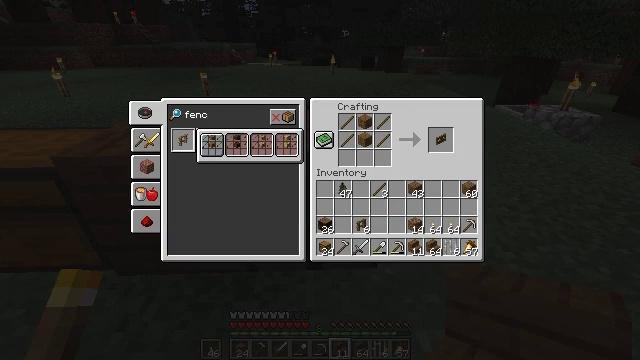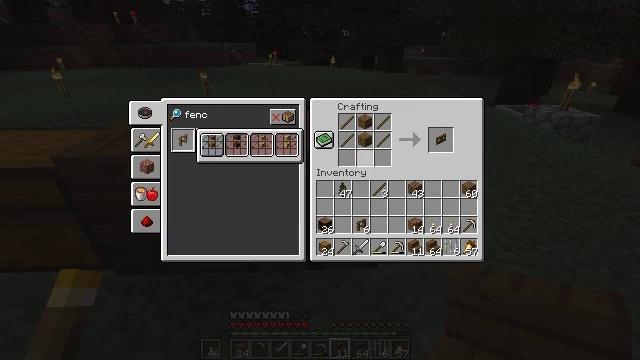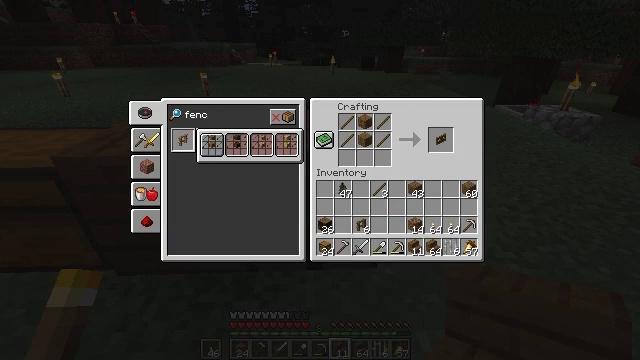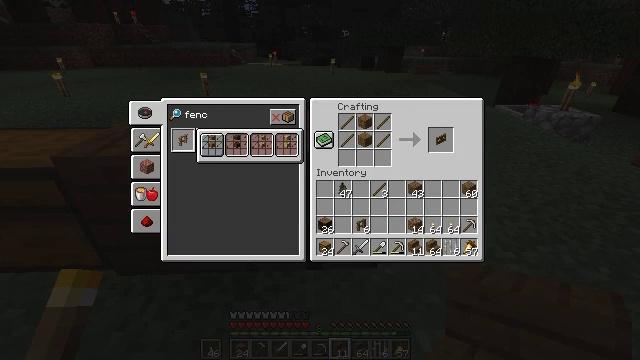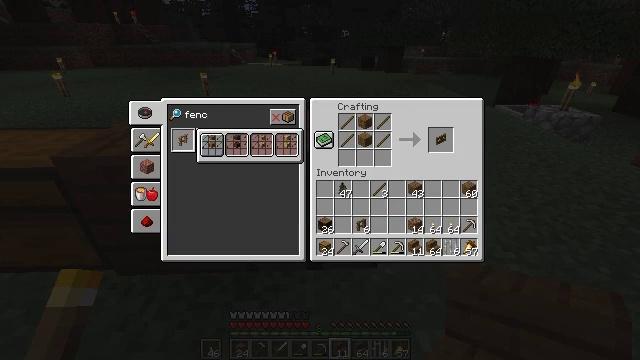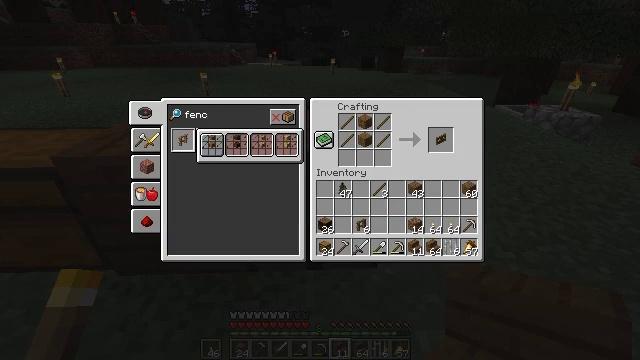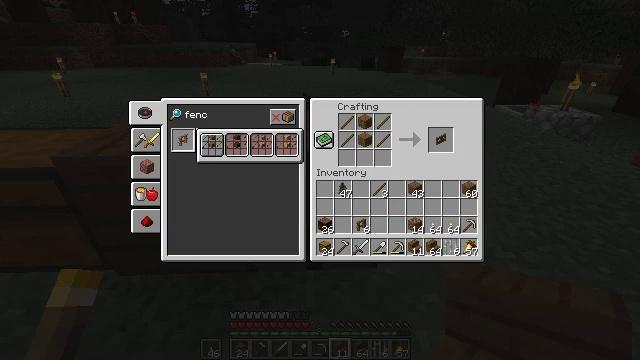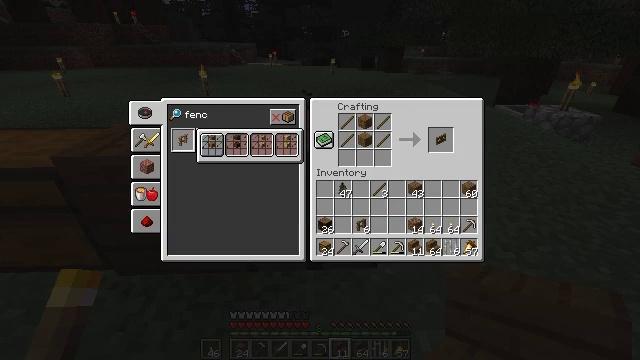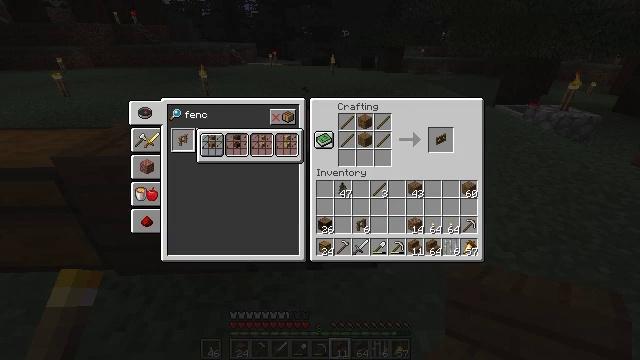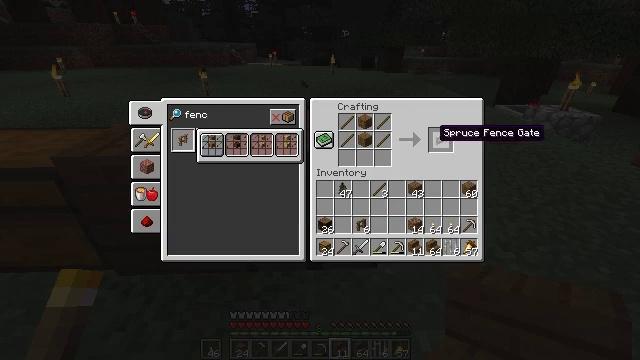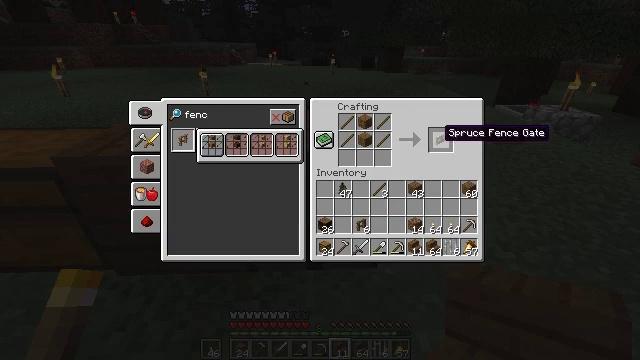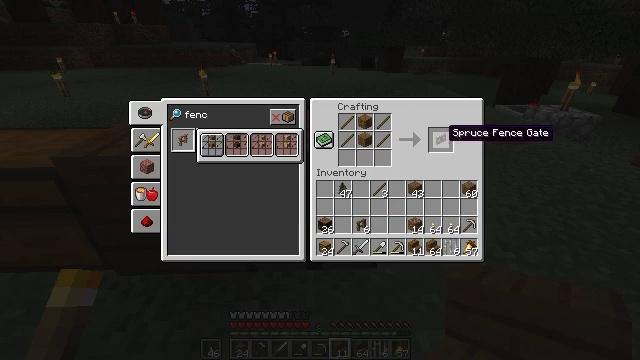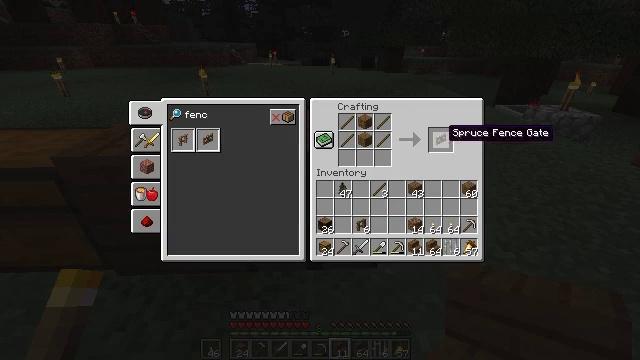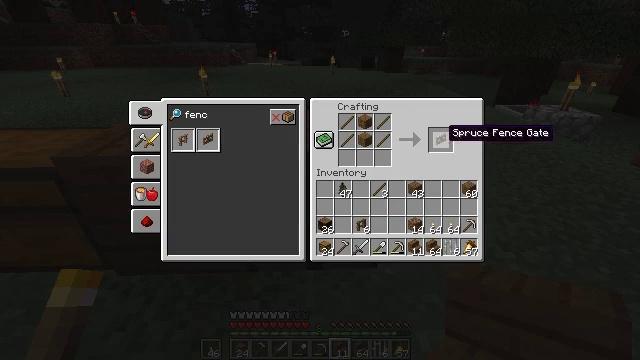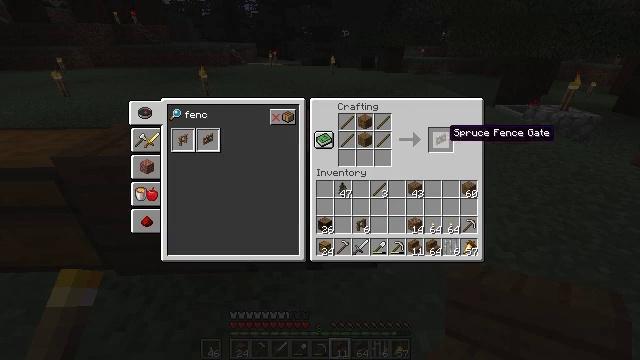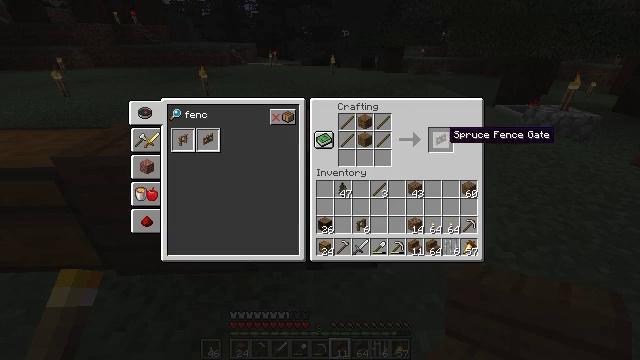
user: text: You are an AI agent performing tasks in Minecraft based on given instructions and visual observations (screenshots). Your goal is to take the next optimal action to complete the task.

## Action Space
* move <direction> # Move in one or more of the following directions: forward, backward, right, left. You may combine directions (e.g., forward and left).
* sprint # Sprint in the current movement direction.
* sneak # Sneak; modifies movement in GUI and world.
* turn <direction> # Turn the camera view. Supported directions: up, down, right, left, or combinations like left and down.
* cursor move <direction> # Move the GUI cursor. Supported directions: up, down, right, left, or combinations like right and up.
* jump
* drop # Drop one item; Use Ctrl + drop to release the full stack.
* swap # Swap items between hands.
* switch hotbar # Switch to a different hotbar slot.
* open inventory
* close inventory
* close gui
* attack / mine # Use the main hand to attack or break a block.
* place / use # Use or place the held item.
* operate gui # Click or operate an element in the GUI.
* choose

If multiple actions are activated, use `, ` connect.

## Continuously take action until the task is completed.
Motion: motion action
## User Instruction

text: Assemble sticks and spruce planks to get a spruce fence gate.
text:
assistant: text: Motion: turn right
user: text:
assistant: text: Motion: turn right
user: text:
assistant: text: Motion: turn right
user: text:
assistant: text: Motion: turn right
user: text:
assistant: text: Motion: no_op
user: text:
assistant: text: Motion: no_op
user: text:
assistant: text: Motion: no_op
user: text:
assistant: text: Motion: no_op
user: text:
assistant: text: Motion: no_op
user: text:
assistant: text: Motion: no_op
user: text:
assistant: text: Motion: no_op
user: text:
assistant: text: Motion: attack / mine
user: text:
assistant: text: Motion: attack / mine
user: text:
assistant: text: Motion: attack / mine
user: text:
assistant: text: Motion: no_op
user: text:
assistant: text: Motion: turn down
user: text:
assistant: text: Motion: turn left and down
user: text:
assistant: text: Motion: turn left and down
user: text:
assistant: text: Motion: turn down
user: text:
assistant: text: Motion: turn left and down
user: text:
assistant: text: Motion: no_op
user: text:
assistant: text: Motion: no_op
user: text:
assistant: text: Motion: no_op
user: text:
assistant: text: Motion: no_op
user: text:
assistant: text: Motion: no_op
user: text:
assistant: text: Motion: no_op
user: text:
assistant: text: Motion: no_op
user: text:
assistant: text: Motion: no_op
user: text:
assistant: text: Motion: turn right
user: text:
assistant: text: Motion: turn right and up